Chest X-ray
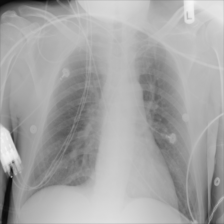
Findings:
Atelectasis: negative
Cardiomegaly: negative
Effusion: negative
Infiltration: negative
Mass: negative
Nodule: negative
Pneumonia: negative
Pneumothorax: negative
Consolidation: negative
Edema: negative
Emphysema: negative
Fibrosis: negative
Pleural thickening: negative
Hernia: negative